Question: I am not very good at web design, I created a button using CSS but I don't know how to make it look the same in different browsers.
This is the button I use:
'''
<input type="submit" class="randombutton" value="click here!"/>
'''
This is the css I created:
'''
.randombutton {
border-top: 1px solid #d1d425;
background: #e6eb4c;
background: -webkit-gradient(linear, left top, left bottom, from(#92b019), to(#e6eb4c));
background: -webkit-linear-gradient(top, #92b019, #e6eb4c);
background: -moz-linear-gradient(top, #92b019, #e6eb4c);
background: -ms-linear-gradient(top, #92b019, #e6eb4c);
background: -o-linear-gradient(top, #92b019, #e6eb4c);
padding: 19px 38px;
border-radius: 40px;
color: white;
font-size: 23px;
font-family: Georgia, Serif;
text-decoration: none;
vertical-align: middle;
display: block;
margin-left: auto;
margin-right: auto;
}
.randombutton:hover {
border-top-color: #c0df36;
background: #c0df36;
color: white;
}
.randombutton:active {
border-top-color: #9eb829;
background: #9eb829;
}
'''
This is the result I get in 3 different browsers:

Also I would like to mention that I can't center the button in the middle of the screen.
The button should look like the image for pasted for the Chrome browser. I'll appreciate some help.
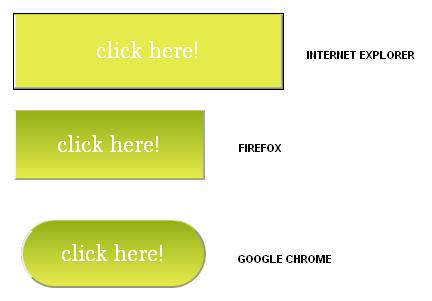
Answer: As internet explorer < 9 doesn't know about round corners you will not be able to do that in IE, as for gradient is more likely you will get different results in every browser.
The best practice is to make an image and add your custom design to it and then insert submit as an image
'''
<input type="image" name="submit" src="http://www.example.org/images/my_submit_button.png" value="click here!" />
'''